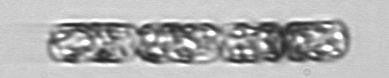
Label: Dactyliosolen_fragilissimus